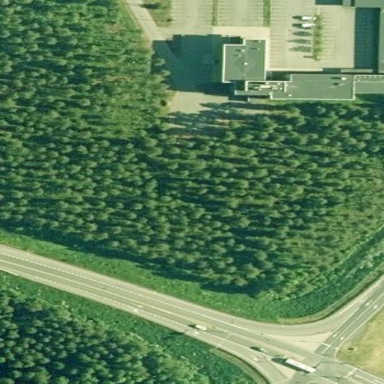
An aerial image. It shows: Evergreen woodland with needle-leaved trees.